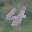
Label: 4